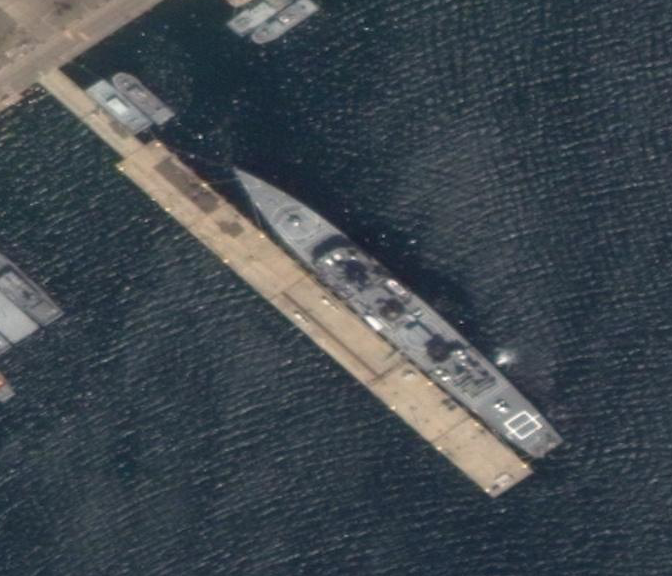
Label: Arleigh_Burke-class_destroyer